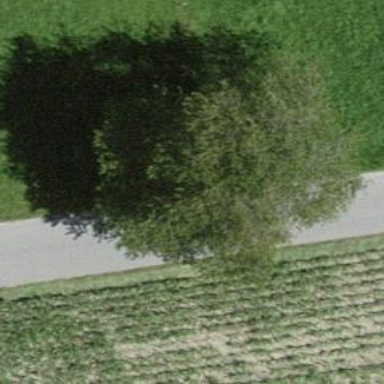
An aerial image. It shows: Landmark tree with broadleaved deciduous leaves.